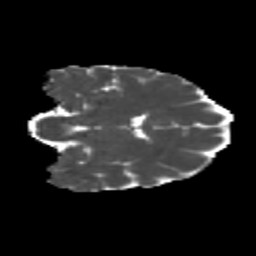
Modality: MD
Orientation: coronal
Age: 28
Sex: female
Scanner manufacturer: siemens
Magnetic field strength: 3 T
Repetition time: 1.8 s
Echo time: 0.07 s